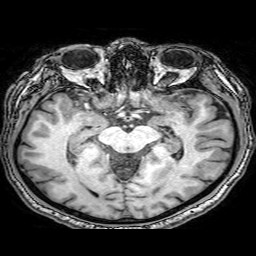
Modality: T1w
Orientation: coronal
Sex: male
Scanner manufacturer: philips
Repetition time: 0.008108 s
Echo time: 0.00371 s